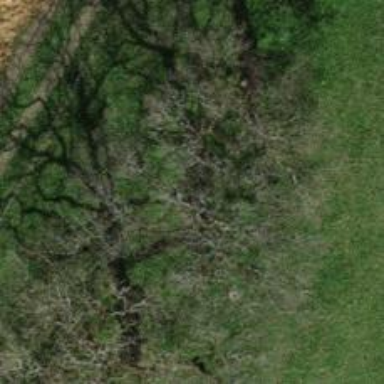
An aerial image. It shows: Beautiful tree in nature.